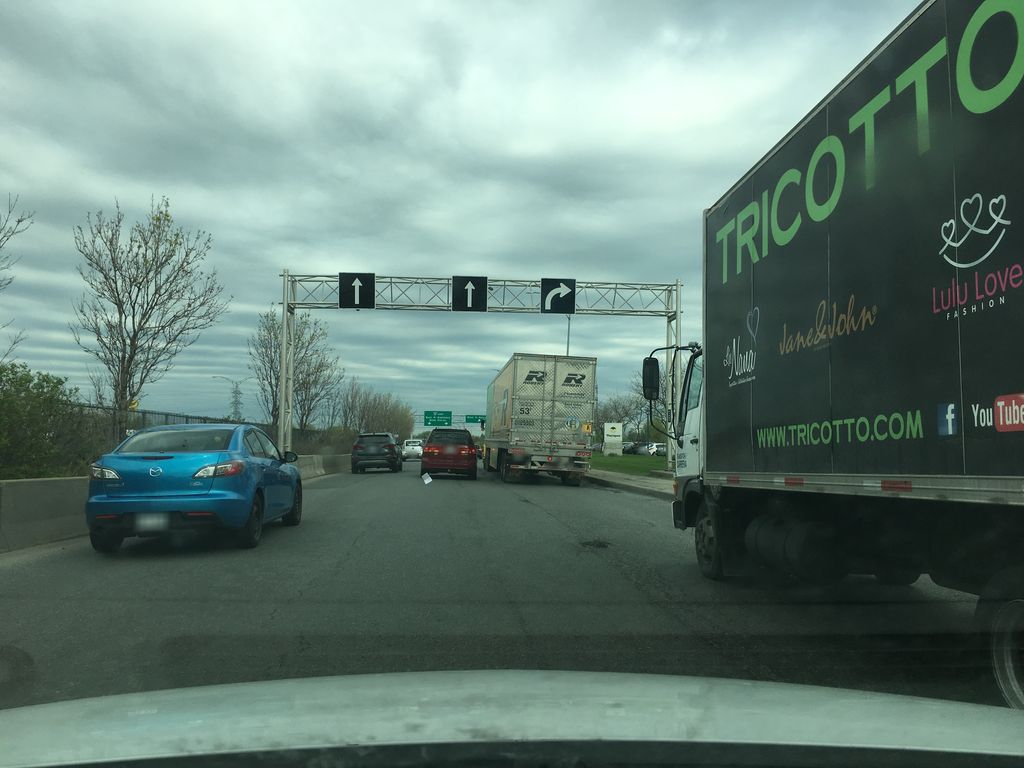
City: montreal